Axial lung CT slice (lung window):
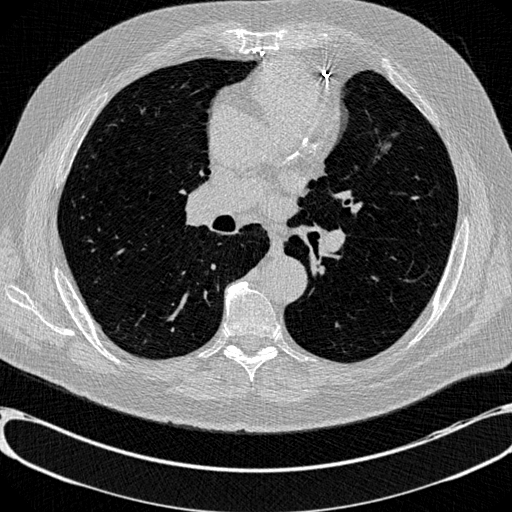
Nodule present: no